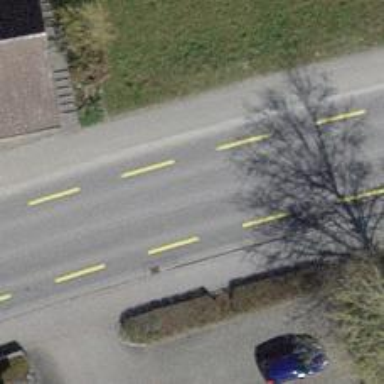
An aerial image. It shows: Secondary road with asphalt surface and sidewalks on both sides. It also has cycle lanes on both sides.